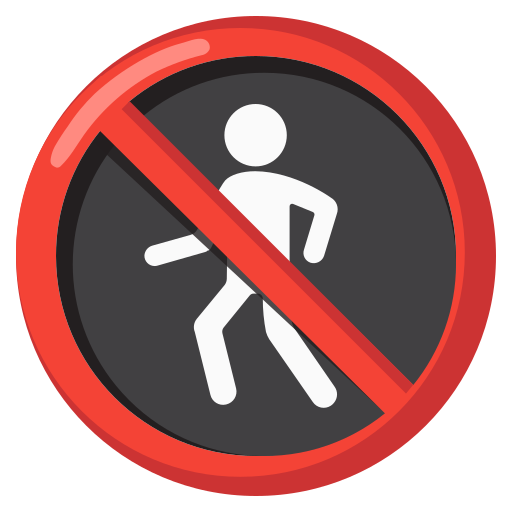
Emoji: 🚷